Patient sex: M
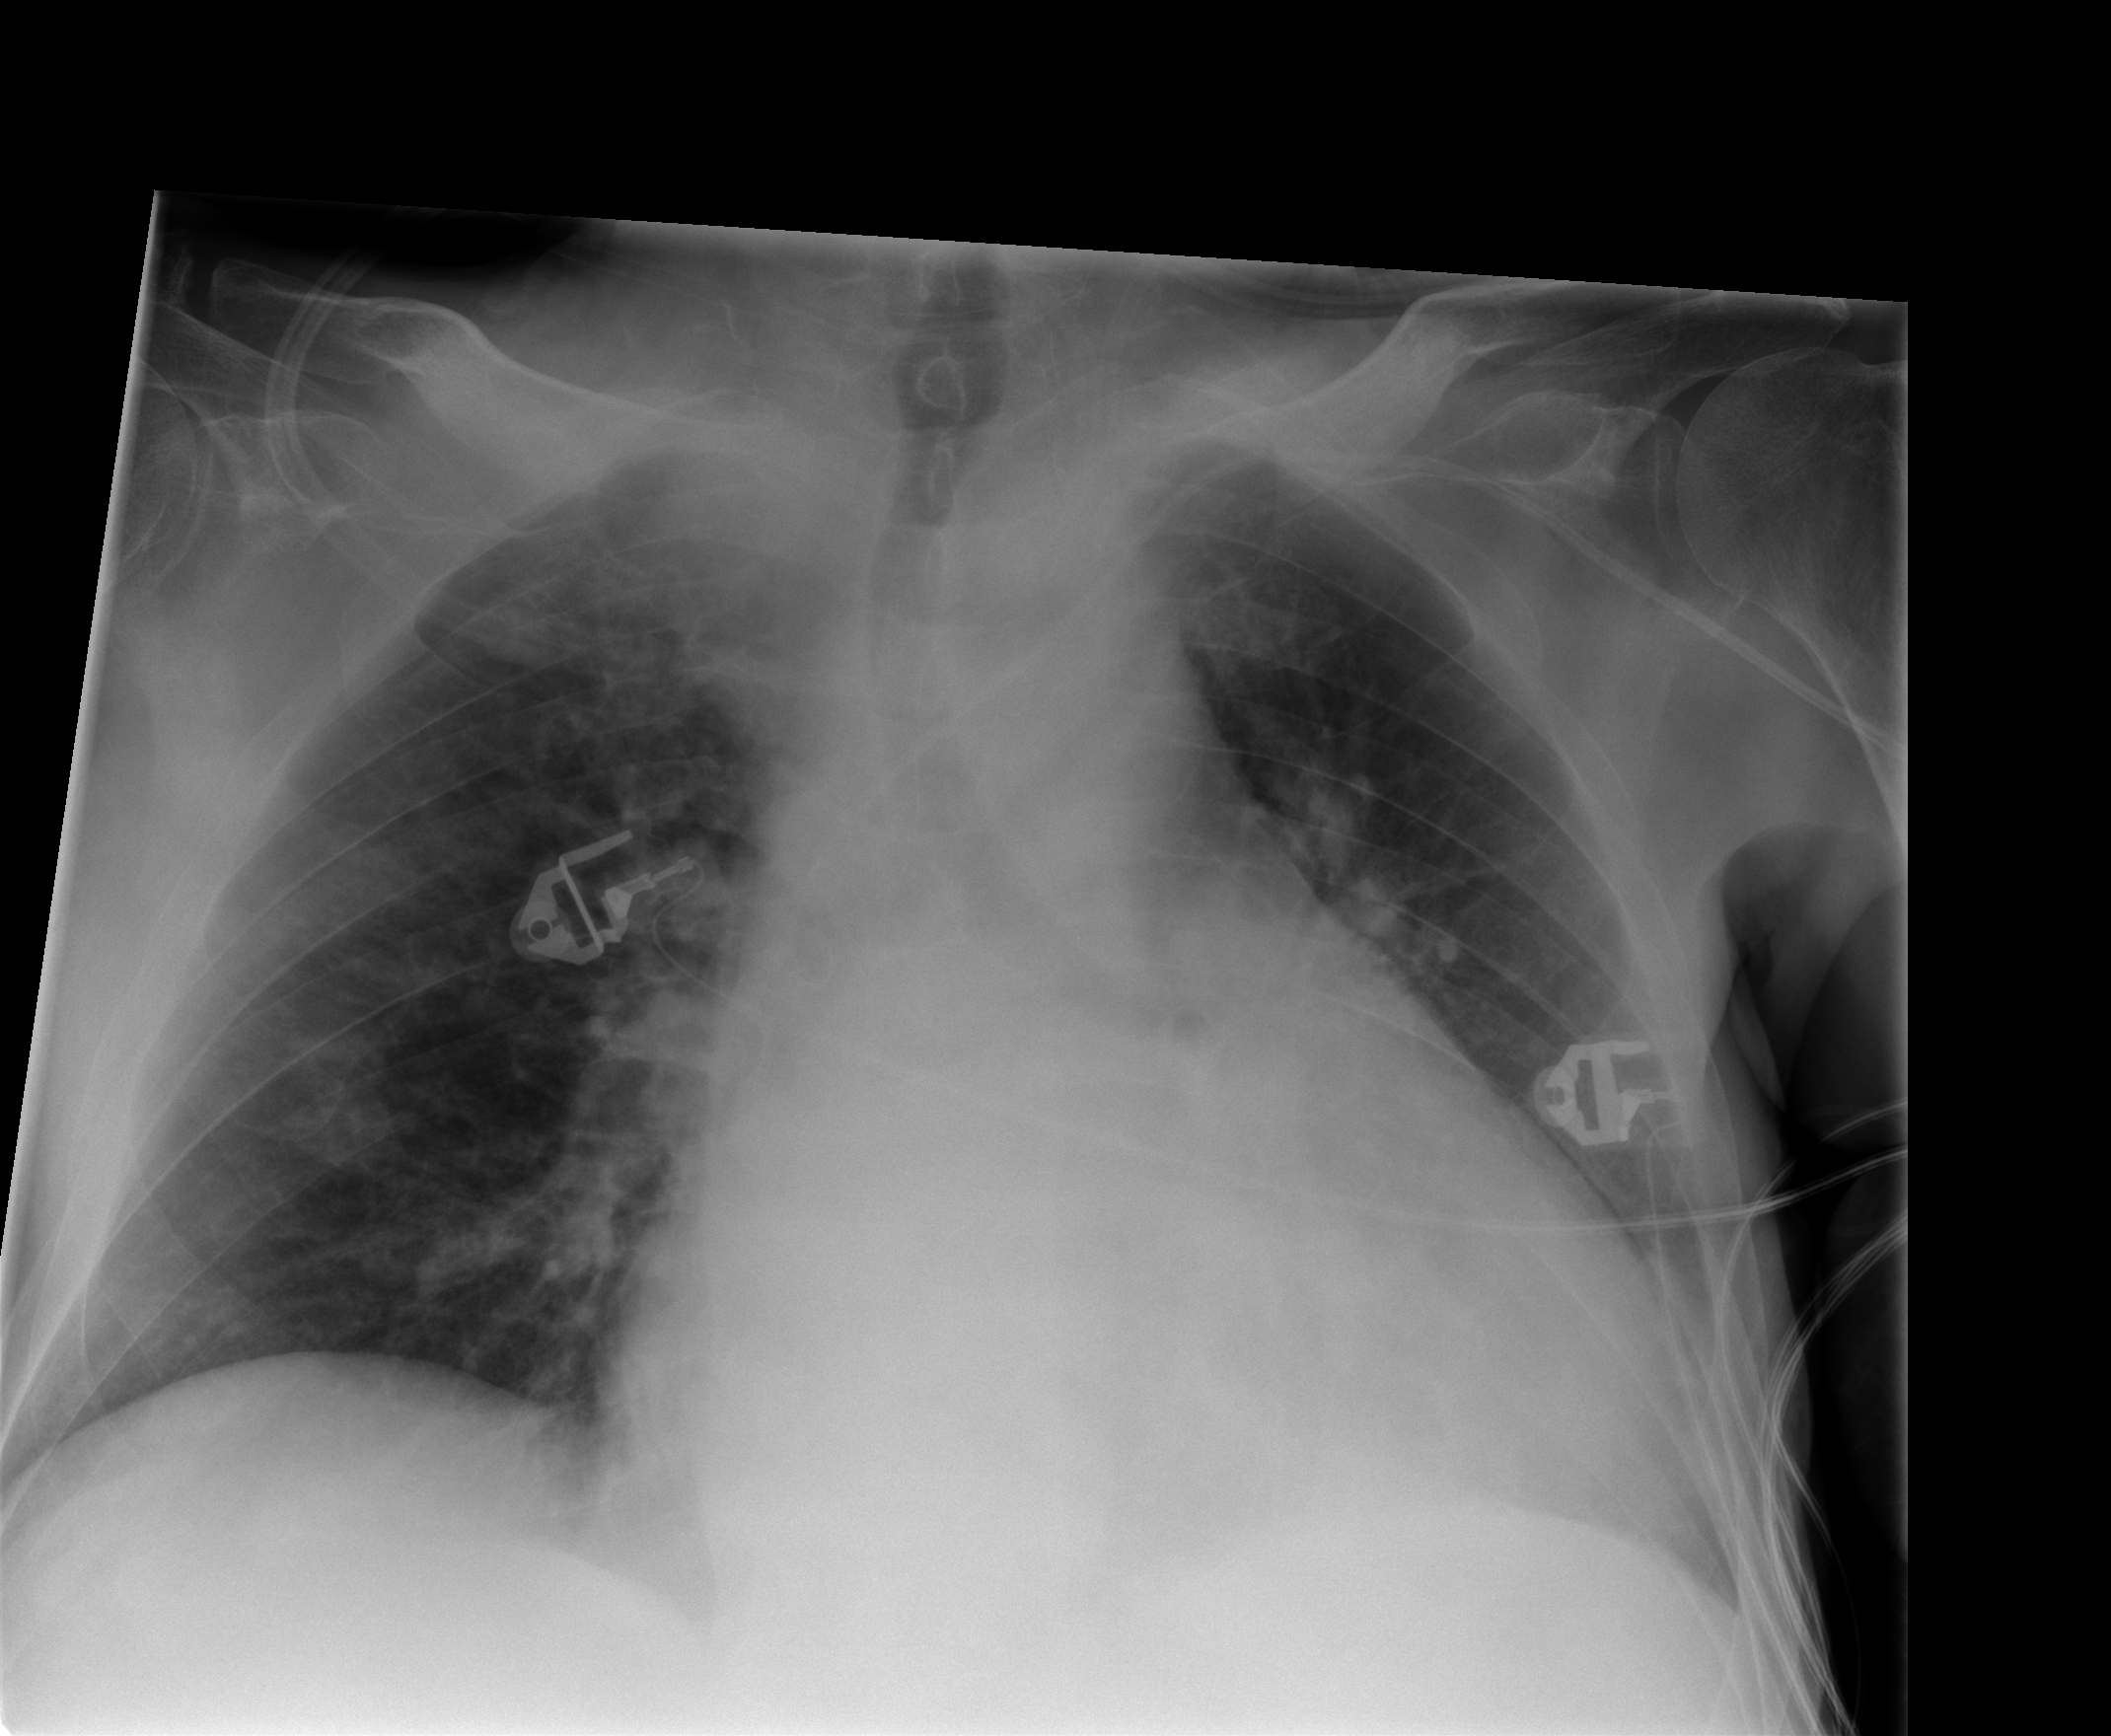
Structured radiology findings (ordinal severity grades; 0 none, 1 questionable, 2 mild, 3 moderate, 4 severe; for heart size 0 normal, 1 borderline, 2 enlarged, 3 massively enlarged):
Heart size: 3
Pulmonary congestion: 1
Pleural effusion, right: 0
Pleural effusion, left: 1
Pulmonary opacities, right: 2
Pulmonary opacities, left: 0
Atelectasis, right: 1
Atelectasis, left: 1